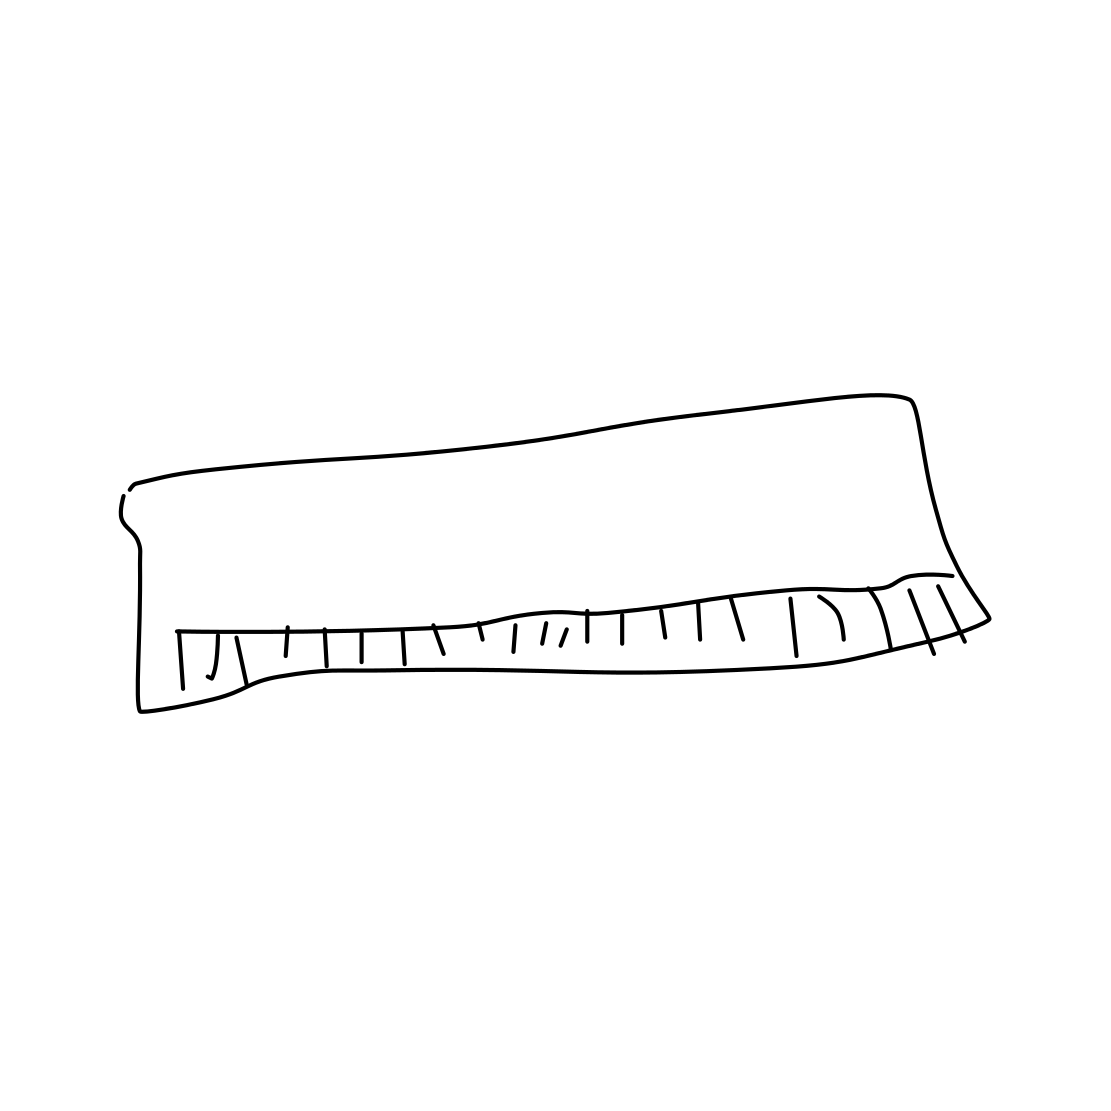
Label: keyboard